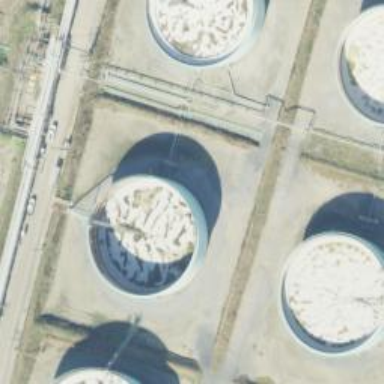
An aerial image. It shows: Storage tank created as man-made structure.